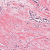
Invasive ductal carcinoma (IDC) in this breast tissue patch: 1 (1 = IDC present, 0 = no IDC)